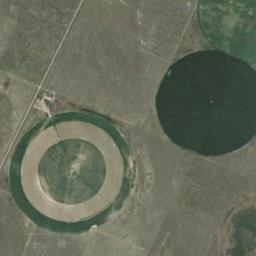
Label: circular_farmland